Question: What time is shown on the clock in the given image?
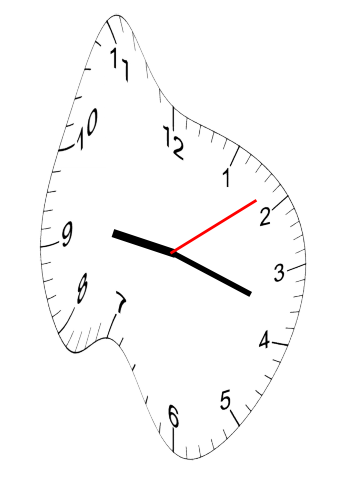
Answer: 09:18:09